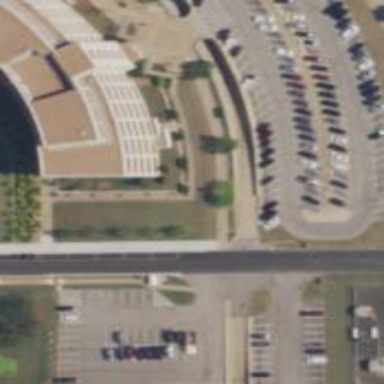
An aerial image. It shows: Public building.